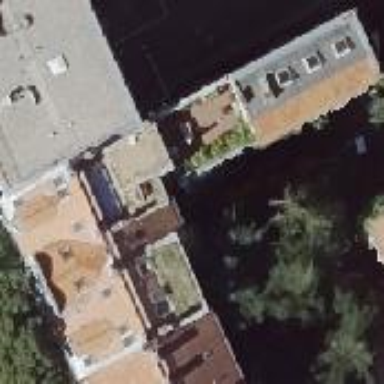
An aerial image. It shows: Image showing building with apartments.